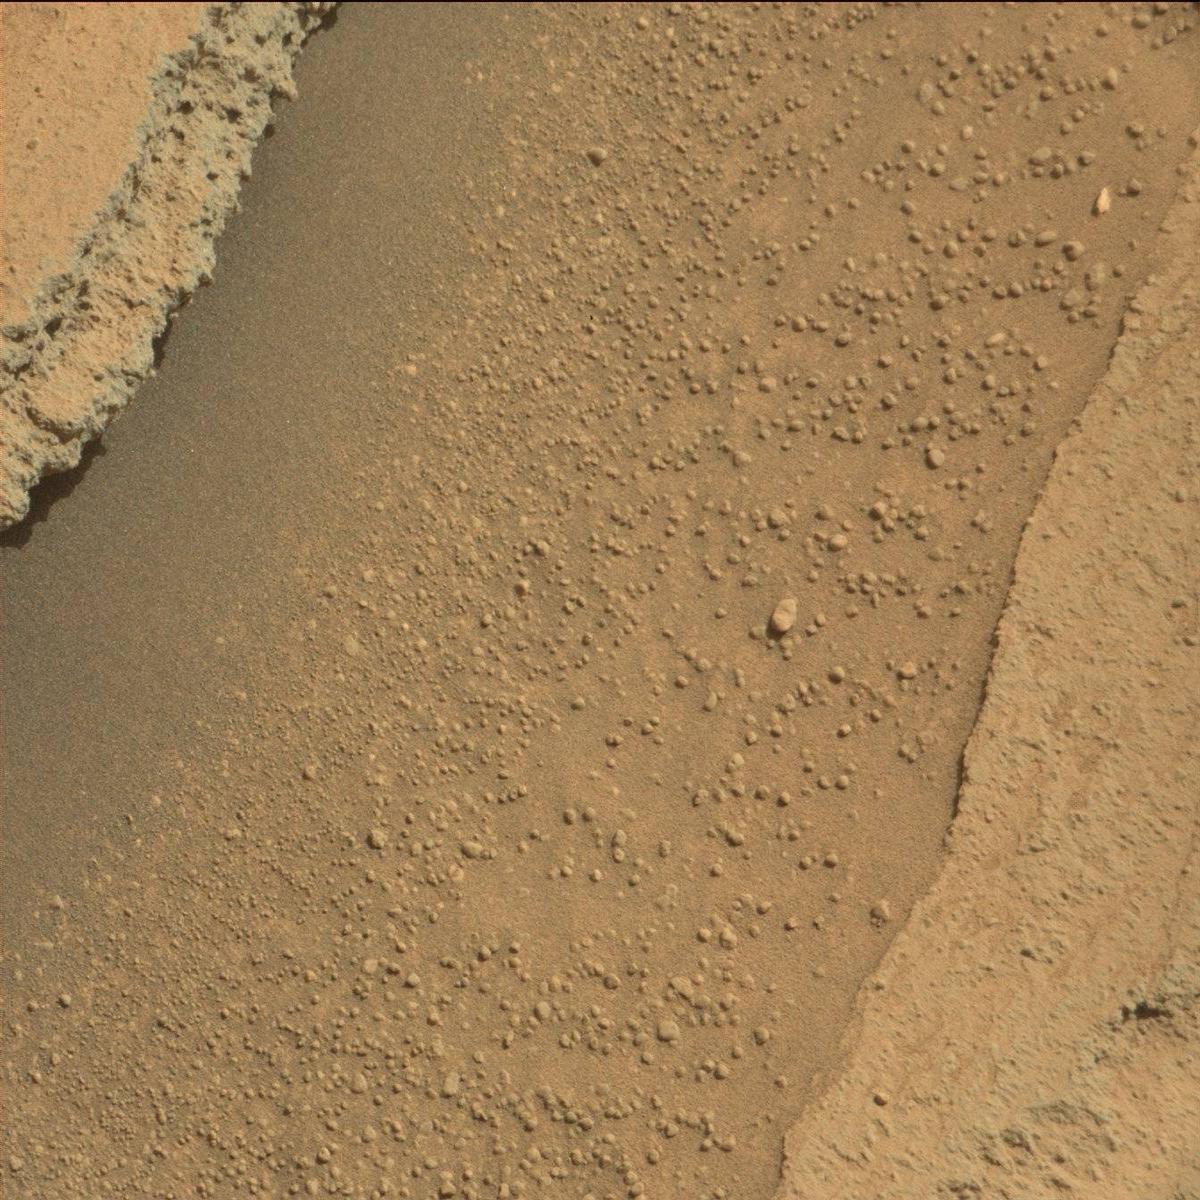
Terrain classes present: Bedrock, Rock, Sand / Soil